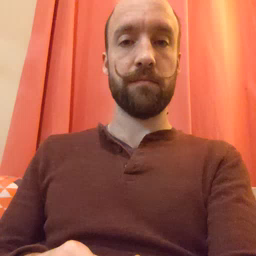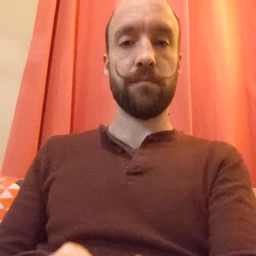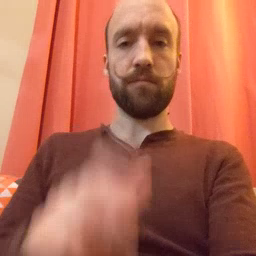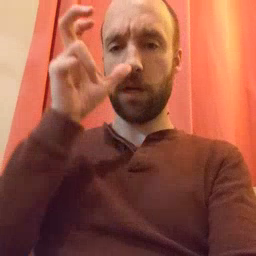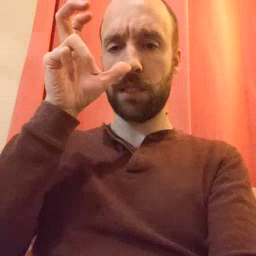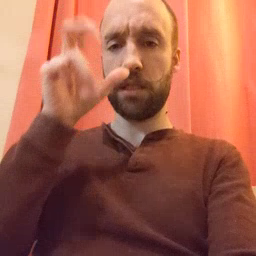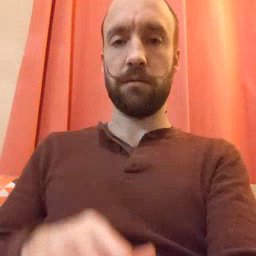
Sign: bug